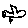
Label: bird